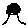
Label: tree